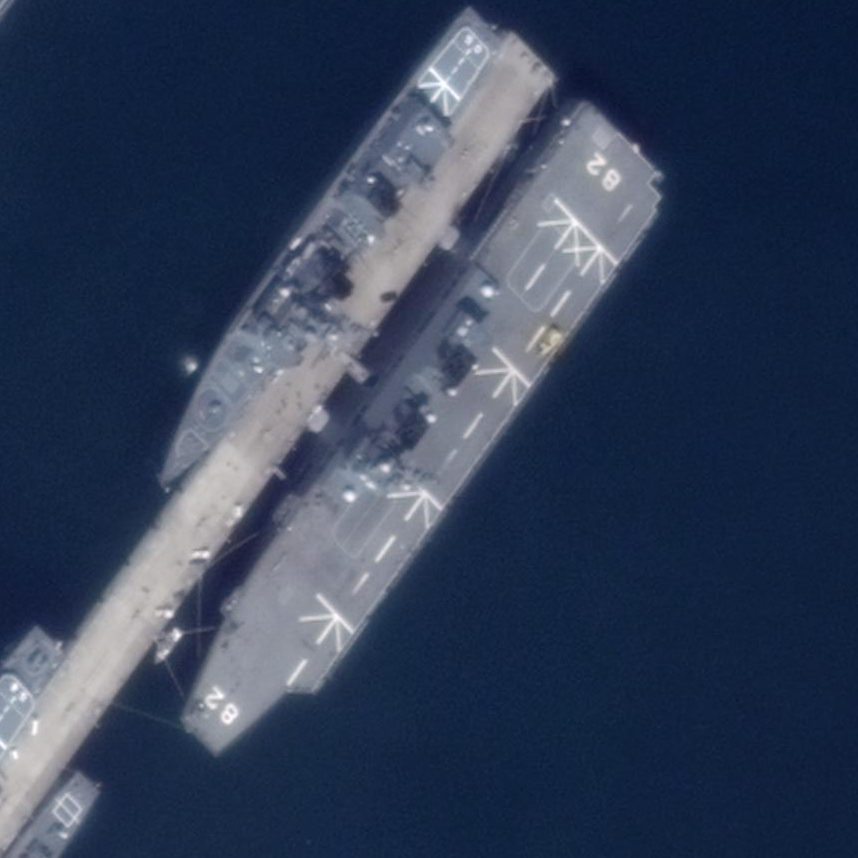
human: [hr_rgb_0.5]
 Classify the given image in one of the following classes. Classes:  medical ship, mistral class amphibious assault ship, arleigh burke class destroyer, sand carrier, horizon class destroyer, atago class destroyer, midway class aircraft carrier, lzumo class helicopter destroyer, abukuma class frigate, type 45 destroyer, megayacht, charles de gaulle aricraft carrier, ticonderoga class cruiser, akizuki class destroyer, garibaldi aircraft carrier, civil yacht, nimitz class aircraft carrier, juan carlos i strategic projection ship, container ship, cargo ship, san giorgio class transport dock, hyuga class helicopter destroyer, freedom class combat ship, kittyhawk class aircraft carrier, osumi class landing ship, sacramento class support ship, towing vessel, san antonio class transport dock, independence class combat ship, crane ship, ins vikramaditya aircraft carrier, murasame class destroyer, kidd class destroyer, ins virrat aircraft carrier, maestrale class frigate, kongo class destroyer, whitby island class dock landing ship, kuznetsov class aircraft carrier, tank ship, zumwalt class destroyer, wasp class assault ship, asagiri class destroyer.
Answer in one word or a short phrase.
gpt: Hyuga class helicopter destroyer